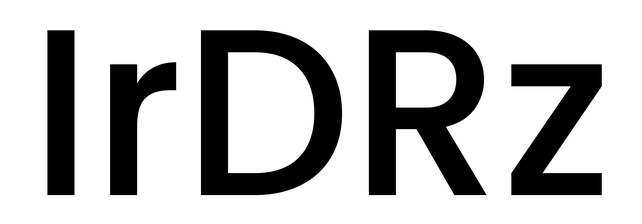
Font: Poppins-Medium